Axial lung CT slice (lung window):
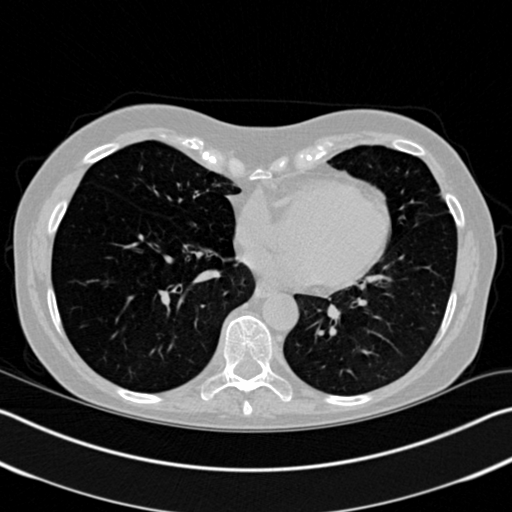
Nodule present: no